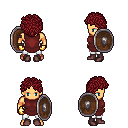
a pixel art fantasy rpg character, male body template, human, tanned skin, maroon tunic, white pants, brunette curly afro hairstyle, gold gloves, maroon shoes, shield, four views (front, back, left, right), 2x2 character sprite sheet, small pixel art, hard edges, no anti-aliasing